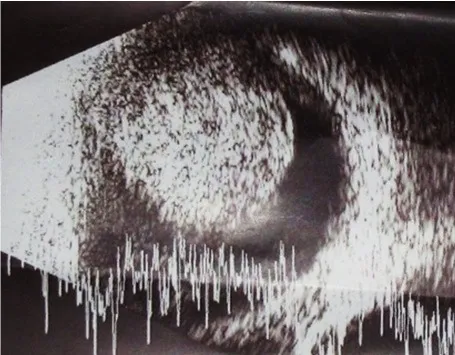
Ultrasonography showing a mushroom-shaped, elevated, solid lesion with regular internal structure and low to moderate internal reflectivity suggestive of choroidal melanoma.
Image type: radiology (ultrasound)